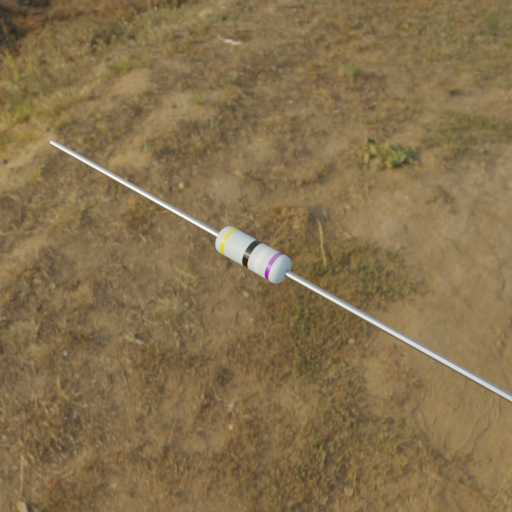
Resistor colour bands (in order): yellow, black, white, violet